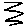
Label: zigzag